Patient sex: F
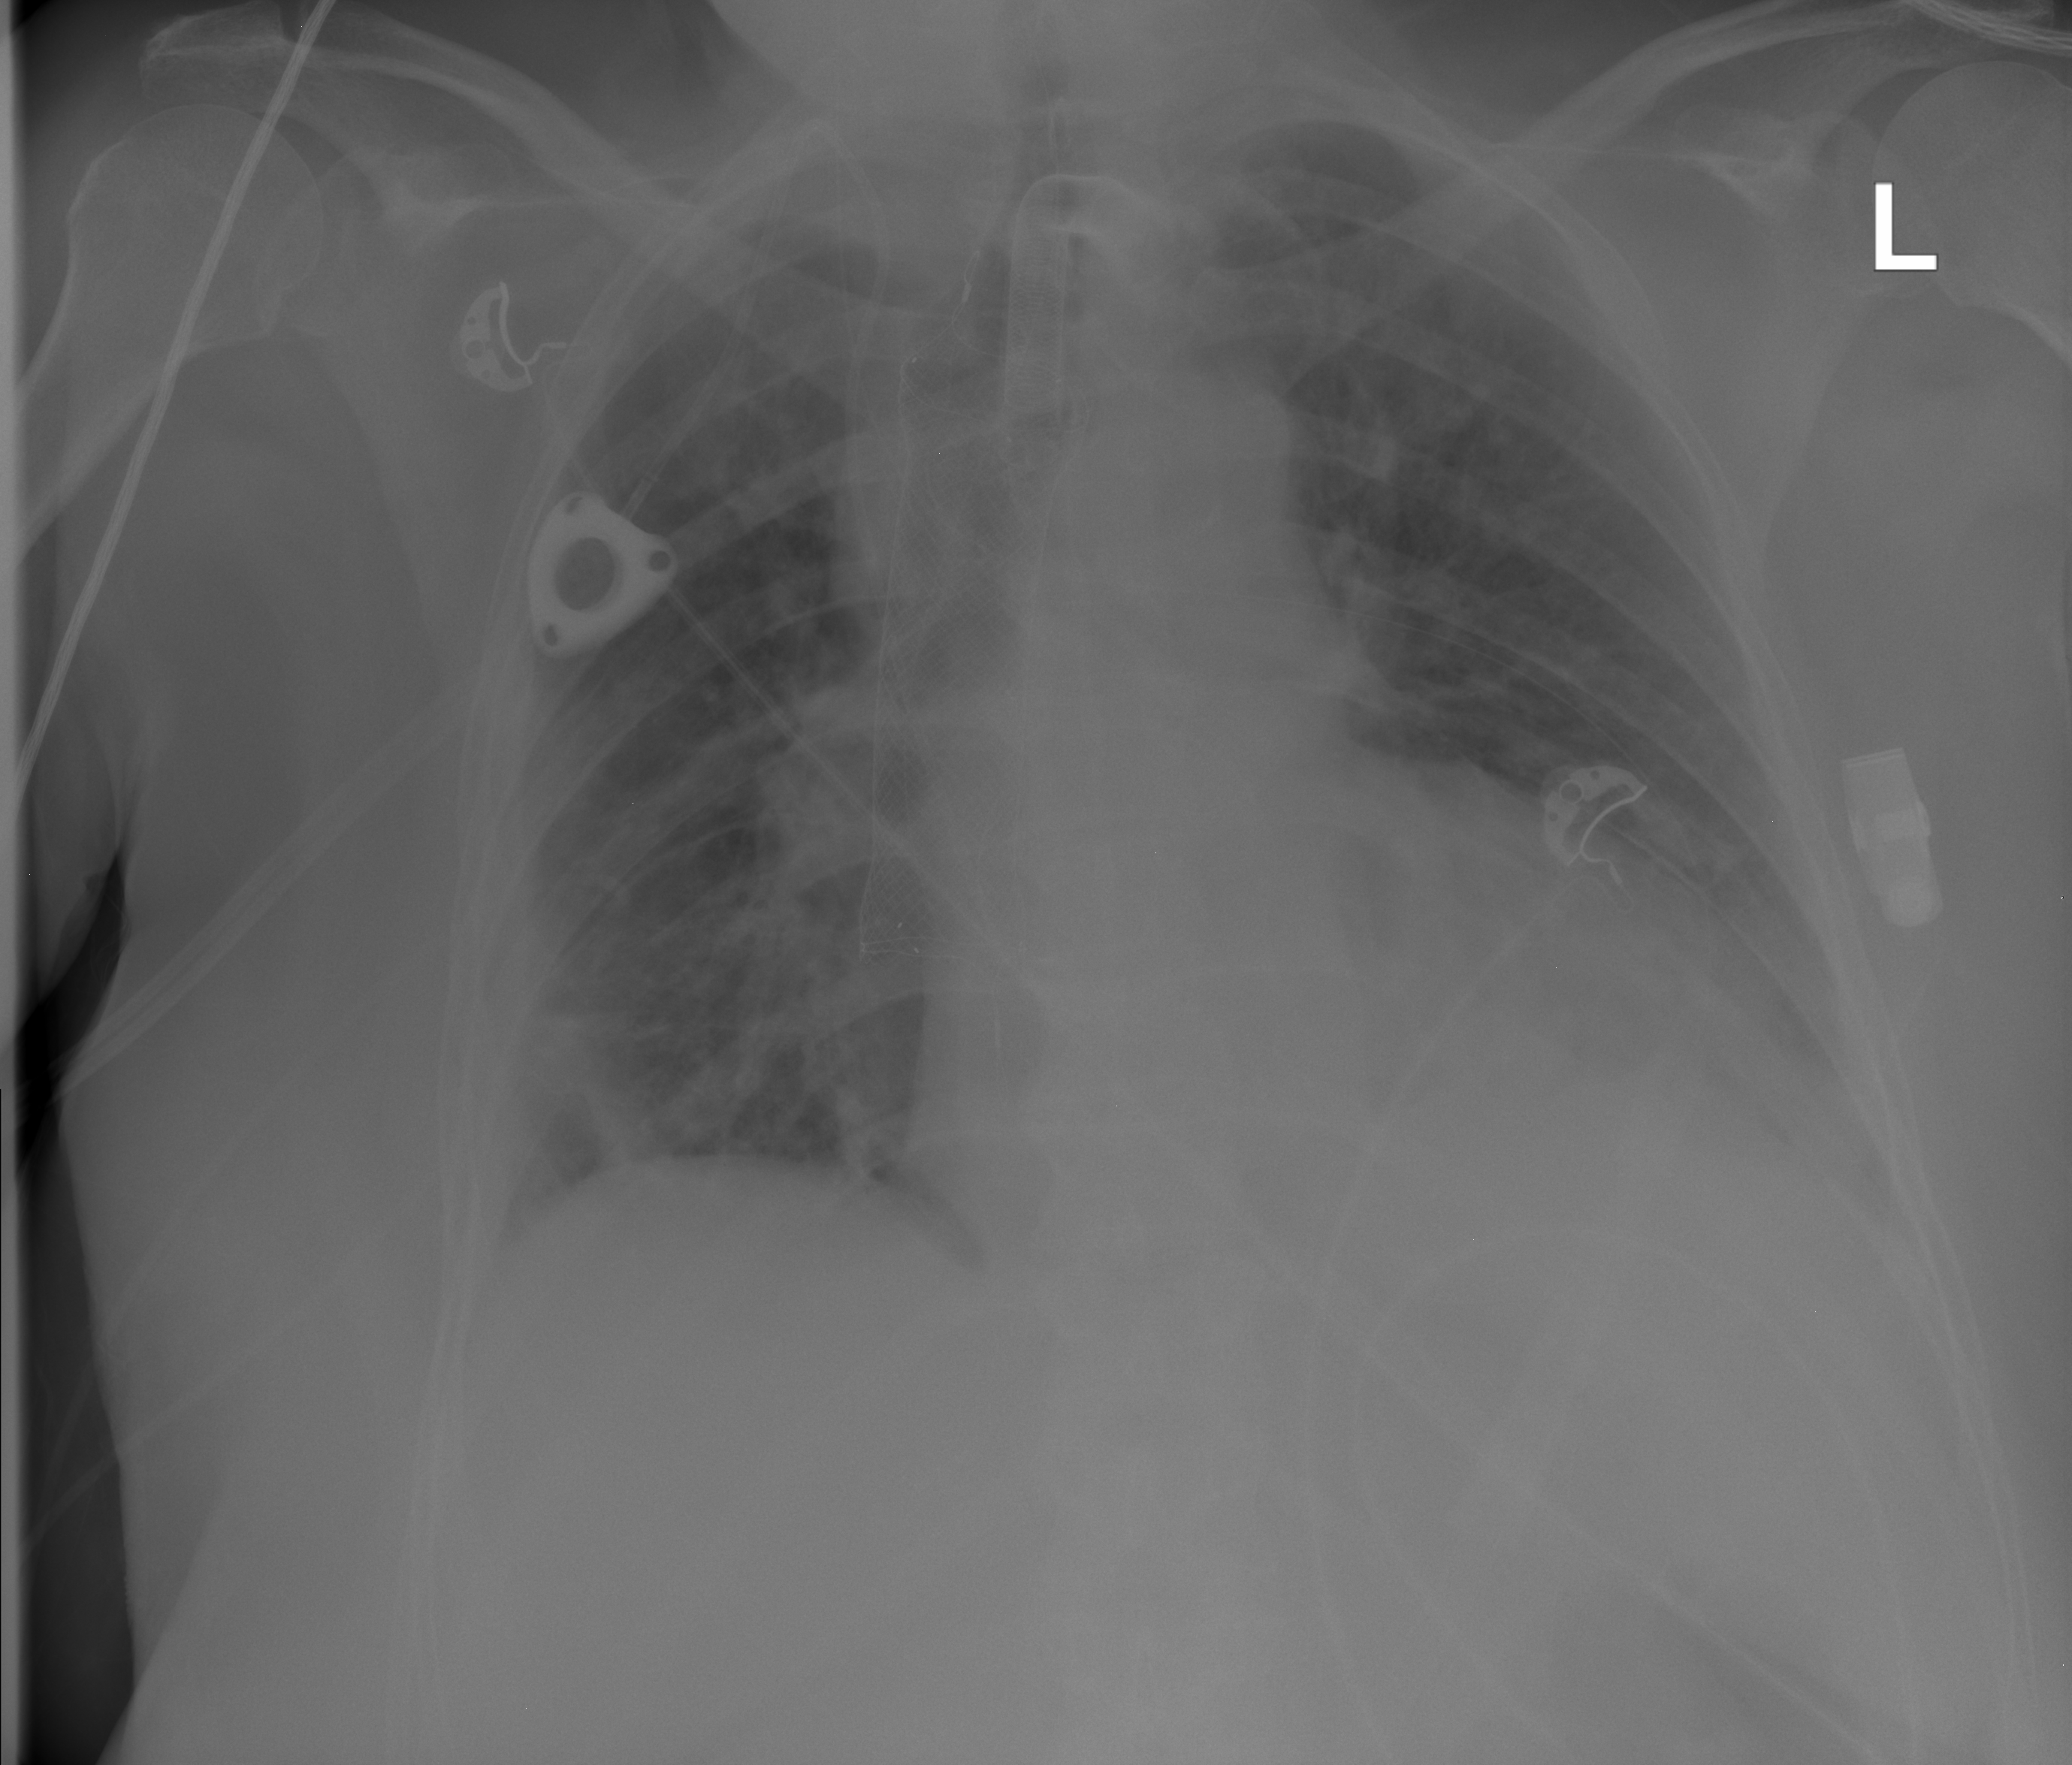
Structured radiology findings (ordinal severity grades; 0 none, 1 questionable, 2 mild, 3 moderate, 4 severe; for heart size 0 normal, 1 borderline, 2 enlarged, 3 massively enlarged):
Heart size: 2
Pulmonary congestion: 2
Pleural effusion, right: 2
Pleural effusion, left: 2
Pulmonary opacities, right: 3
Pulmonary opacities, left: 3
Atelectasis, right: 2
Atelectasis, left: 2